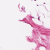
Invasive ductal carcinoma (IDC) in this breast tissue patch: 0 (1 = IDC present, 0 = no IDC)